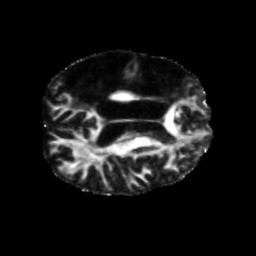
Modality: FA
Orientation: axial
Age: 49
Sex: male
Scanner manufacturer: siemens
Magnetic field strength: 3 T
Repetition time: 5.25 s
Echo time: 0.08 s